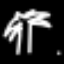
Label: palm tree